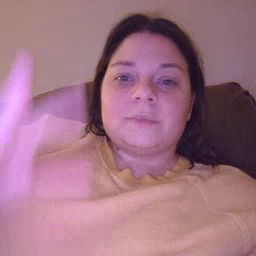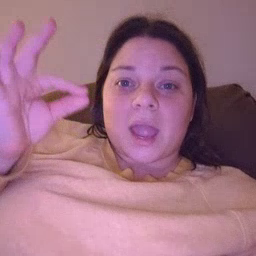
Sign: cat